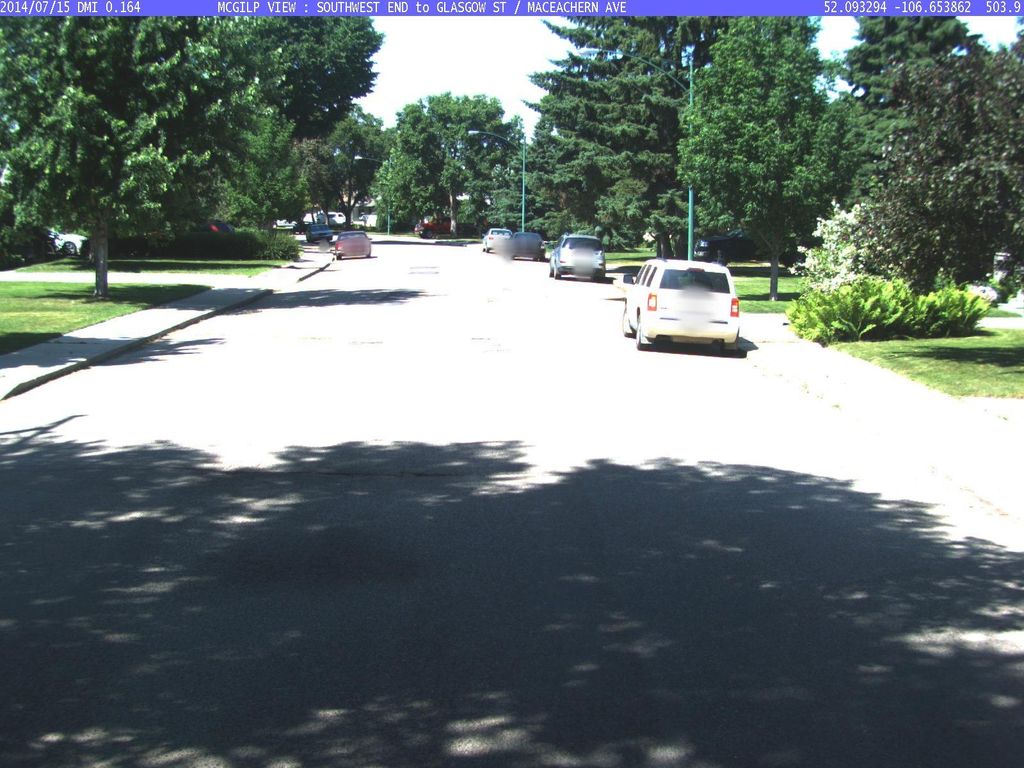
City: saskatoon